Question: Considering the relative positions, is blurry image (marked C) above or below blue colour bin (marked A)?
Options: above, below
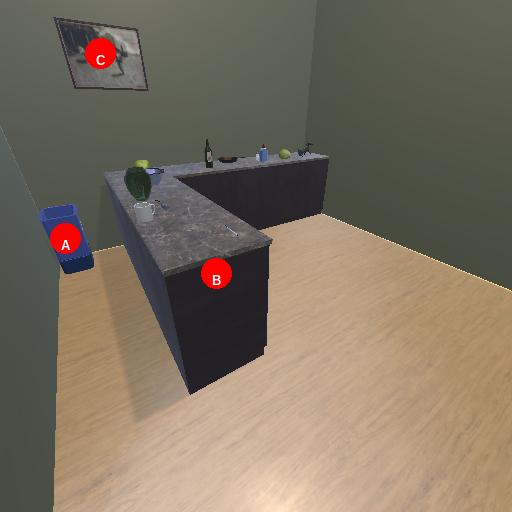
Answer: above